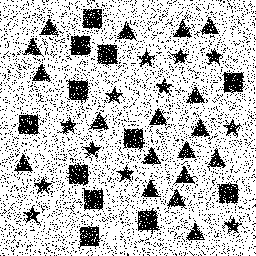
Squares: 12
Triangles: 18
Stars: 12
Total shapes: 42